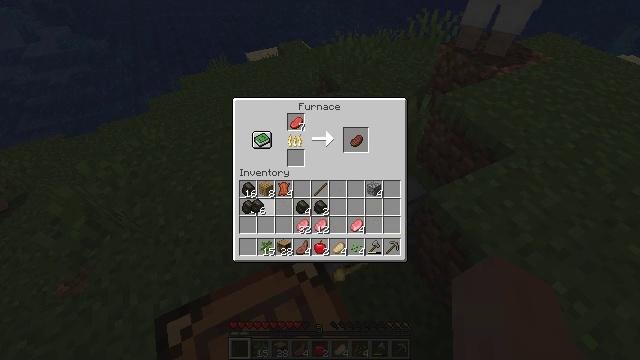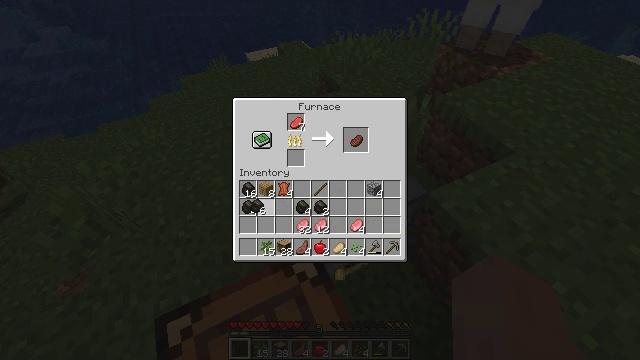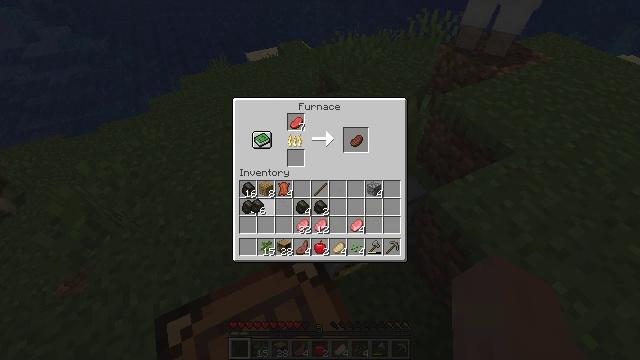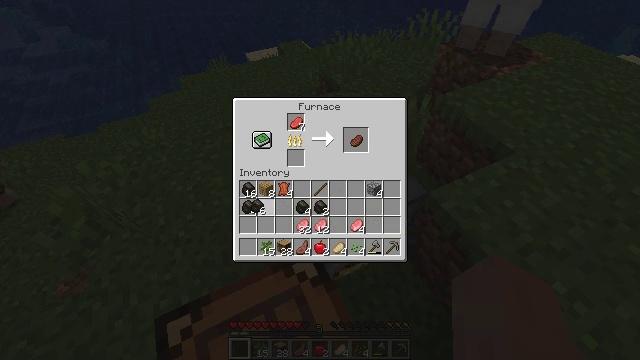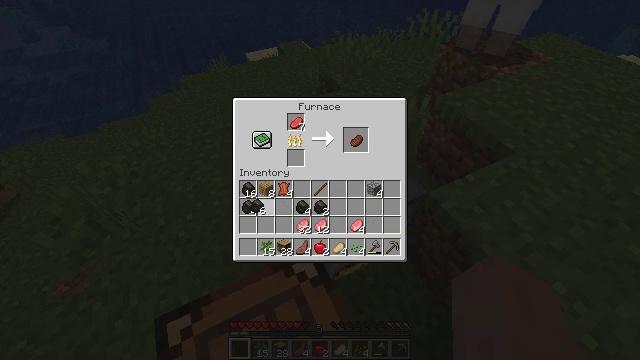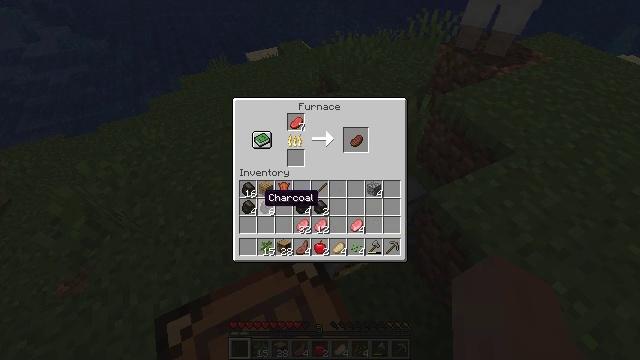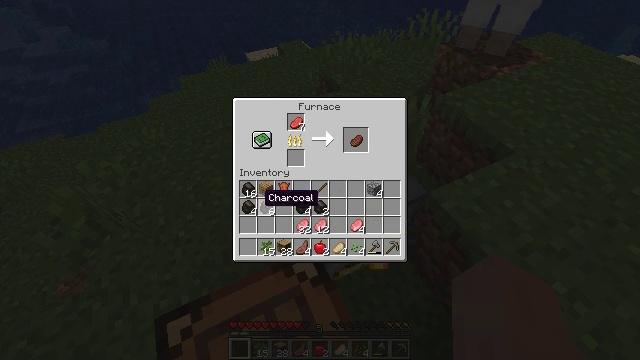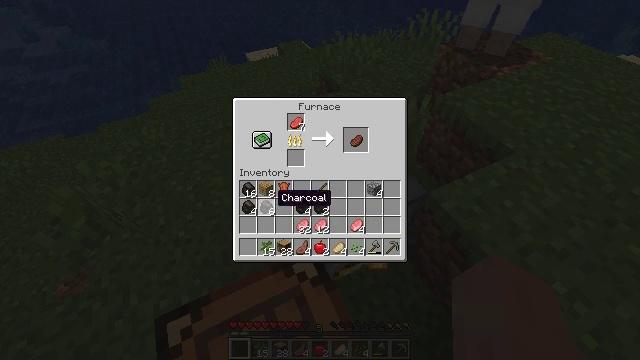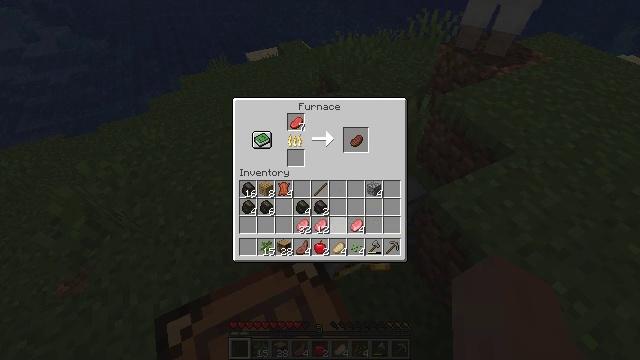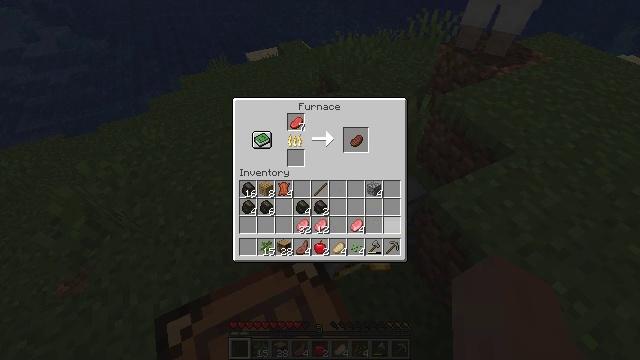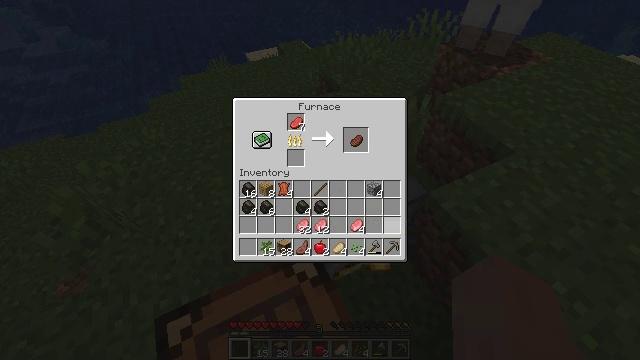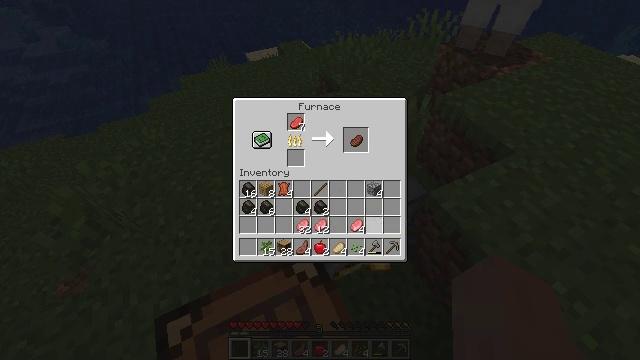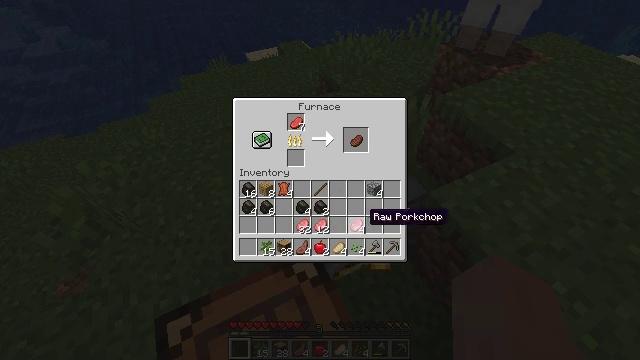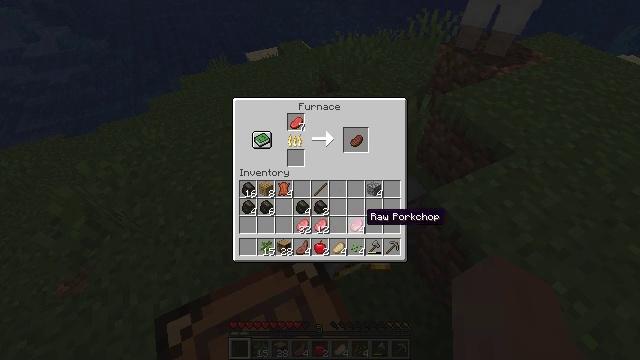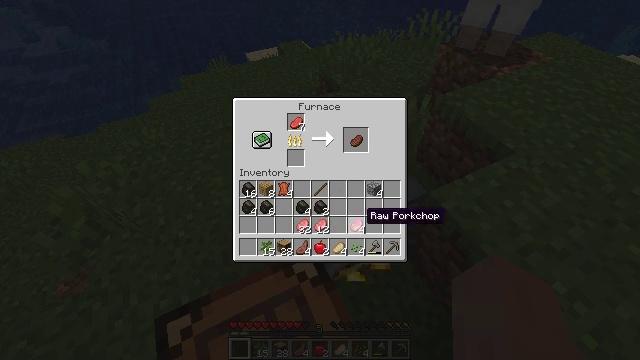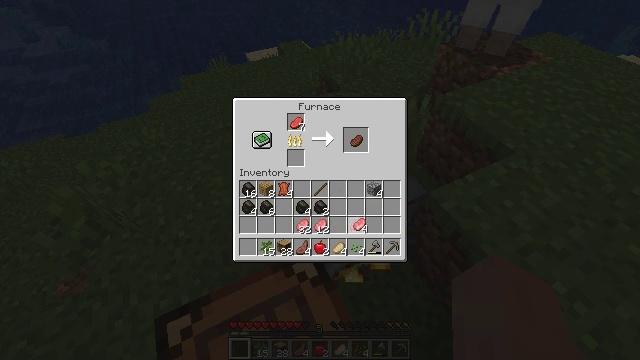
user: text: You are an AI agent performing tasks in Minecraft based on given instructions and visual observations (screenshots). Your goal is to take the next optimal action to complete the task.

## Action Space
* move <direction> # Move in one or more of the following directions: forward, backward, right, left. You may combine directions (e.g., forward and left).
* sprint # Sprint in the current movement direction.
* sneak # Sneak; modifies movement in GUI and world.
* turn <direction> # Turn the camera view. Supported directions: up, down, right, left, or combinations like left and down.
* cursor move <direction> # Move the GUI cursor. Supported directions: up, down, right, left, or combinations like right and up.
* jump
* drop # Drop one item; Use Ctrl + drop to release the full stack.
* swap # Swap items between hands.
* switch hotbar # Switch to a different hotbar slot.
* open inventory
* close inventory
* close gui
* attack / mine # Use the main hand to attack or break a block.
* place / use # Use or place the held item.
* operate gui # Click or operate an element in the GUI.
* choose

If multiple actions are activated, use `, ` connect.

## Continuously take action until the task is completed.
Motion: motion action
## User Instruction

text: Heat raw beef in the furnace to cook it.
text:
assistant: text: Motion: no_op
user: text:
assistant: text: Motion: attack / mine
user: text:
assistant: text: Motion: attack / mine
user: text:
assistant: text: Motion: attack / mine
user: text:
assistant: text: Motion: no_op
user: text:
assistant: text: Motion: no_op
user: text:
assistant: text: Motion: turn right
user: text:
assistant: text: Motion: turn right and down
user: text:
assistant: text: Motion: turn right and down
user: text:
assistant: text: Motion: no_op
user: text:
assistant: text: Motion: turn left
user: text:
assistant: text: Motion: turn left
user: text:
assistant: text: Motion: no_op
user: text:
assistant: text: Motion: no_op
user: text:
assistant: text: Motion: attack / mine
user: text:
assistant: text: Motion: attack / mine
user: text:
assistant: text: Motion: attack / mine
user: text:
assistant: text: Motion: turn left
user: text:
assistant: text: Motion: no_op
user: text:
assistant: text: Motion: no_op
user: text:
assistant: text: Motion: no_op
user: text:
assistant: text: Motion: no_op
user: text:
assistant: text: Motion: attack / mine
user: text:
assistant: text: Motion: attack / mine
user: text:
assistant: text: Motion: no_op
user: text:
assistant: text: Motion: no_op
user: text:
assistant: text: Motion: no_op
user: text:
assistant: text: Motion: no_op
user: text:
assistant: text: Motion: no_op
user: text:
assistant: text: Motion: no_op